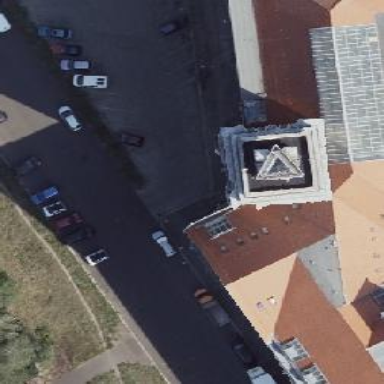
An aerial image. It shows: Water tower with pyramidal roof shape.